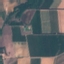
Label: PermanentCrop